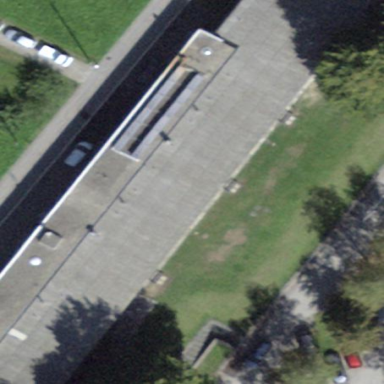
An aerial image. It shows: Dormitory building.